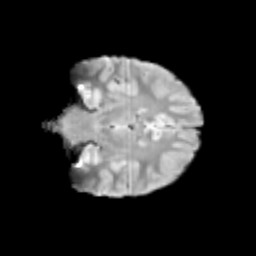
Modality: T2w
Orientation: coronal
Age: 10
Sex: male
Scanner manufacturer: siemens
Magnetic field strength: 3 T
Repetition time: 3.8 s
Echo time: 0.07 s